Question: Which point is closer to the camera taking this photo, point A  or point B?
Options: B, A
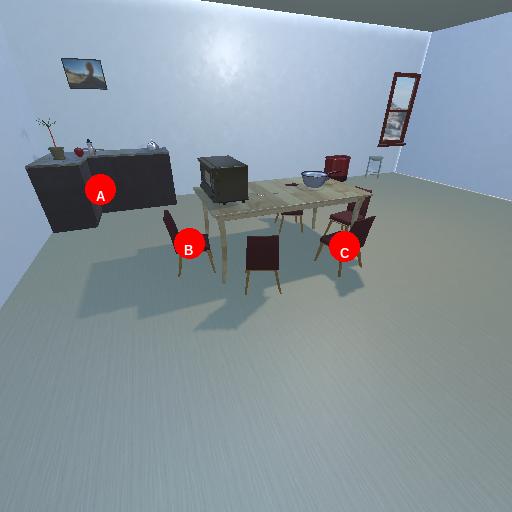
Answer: B